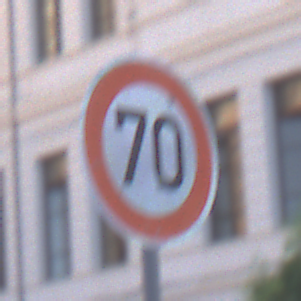
Verkehrszeichen: Geschwindigkeit70
Umgebung: Outdoor, Urban
Tageszeit: SunriseSunset
Wetter: PartlyCloudy
Licht: Natural
Jahreszeit: NotSpecified
Kontrast: LowContrast